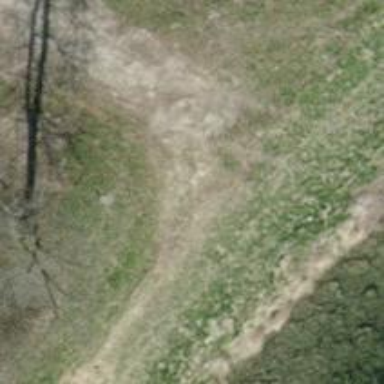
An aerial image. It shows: Track with grass surface of grade 2 quality.